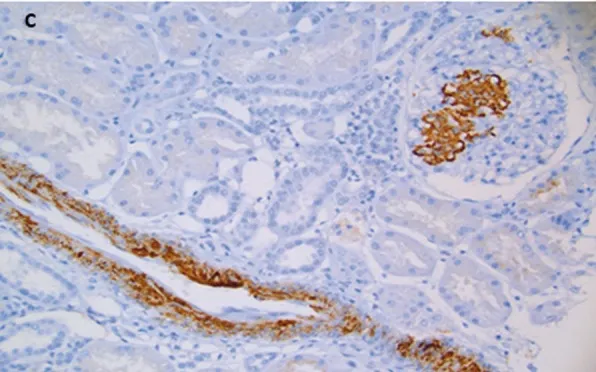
Obesity-associated vascular and mesangial AA amyloidosis. The amyloid stained strongly with anti-SAA antibody (C).
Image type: pathology (immunostaining)